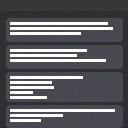
Screen state: on